Question: I have a GTK3/Metacity theme which uses dark title bars.
Recent versions of Gnome 3 combine title- and toolbars, e.g. in Nautilus. I want to change their color to be consistent with all other GTK windows.

What is the attribute I need to look for?
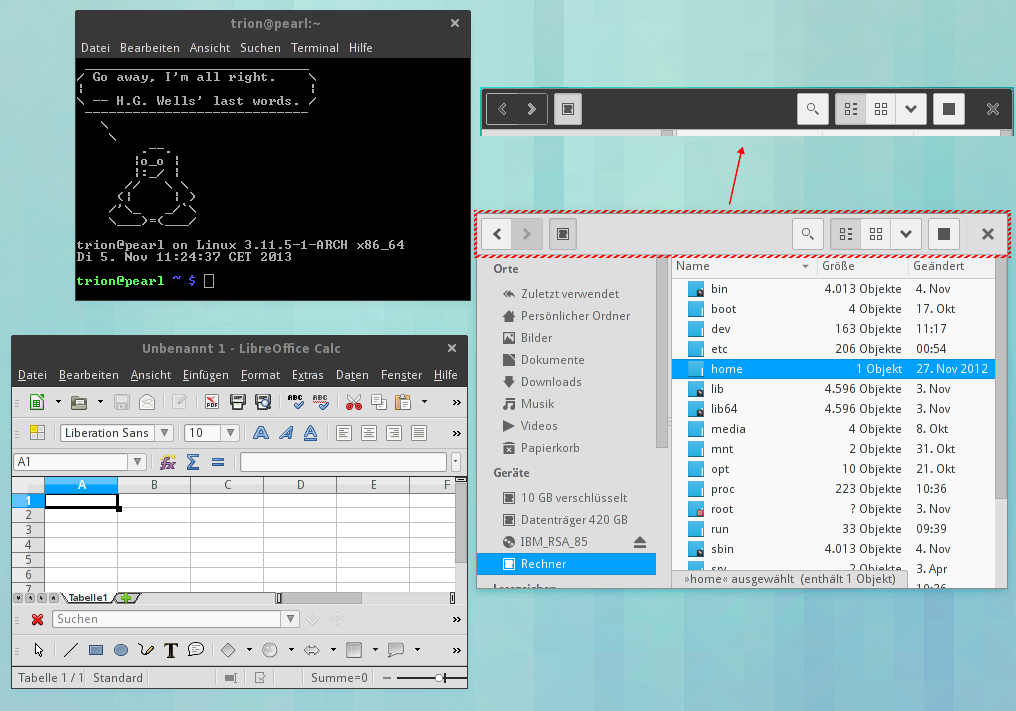
Answer: The source code for the GTK+ themes is located in the <URL> git repository. The styling for the different widgets for Adwaita is located in the 'themes/Adwaita/gtk-3.0/gtk-widgets.css' file -- see the section starting:
'''
/***************
* Header bars *
***************/
'''
Specifically:
- '.header-bar { ... }'- '.header-bar:backdrop { ... }'- '.header-bar .button.text-button { ... }'- '.header-bar .button.image-button { ... }'